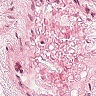
Metastatic tissue present: no